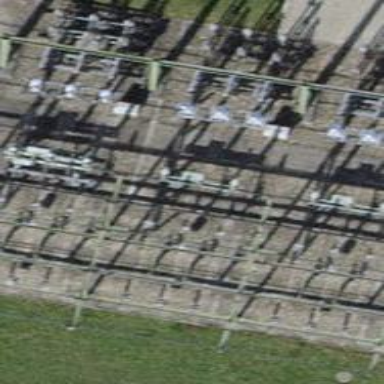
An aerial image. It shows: Bay for power lines.